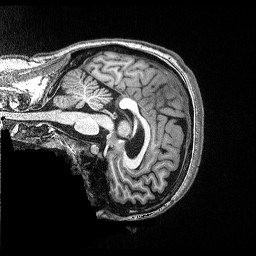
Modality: T1w
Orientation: sagittal
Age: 49
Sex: female
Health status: ill
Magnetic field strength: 3 T
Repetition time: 2.53 s
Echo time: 0.00331 s